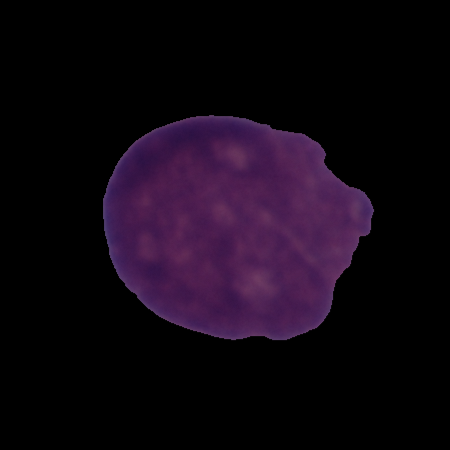
Label: cancer